Question: I have a 32-page PDF of my family tree. Instead of having the family tree all on one really big PDF page (which is what I want), it is formatted so a group of 8 individual US letter-sized pages are supposed to be stitched across the width; 4 rows of this completes the tree. The margins of each page are all 22px.
If you visualize it in table form (where the numbers represent PDF page numbers):

I've tried to whip up some Python code to do this, but haven't gotten very far. How can I stitch the PDF so it can be one big page instead of smaller individual pages?
Thanks for the help.
EDIT: Here's the code I wrote. Sorry for not originally posting it.
'''
from pyPdf import PdfFileWriter, PdfFileReader
STITCHWIDTH = 8;
currentpage = 1;
output = PdfFileWriter()
input1 = PdfFileReader(file("familytree.pdf", "rb"))
for(i=0; i<=4; i++)
output.addPage(input1.getPage(currentpage))
currentpage++;
#do something to add other pages to width
print "finished with stitching"
outputStream = file("familytree-stitched.pdf", "wb")
output.write(outputStream)
outputStream.close()
'''
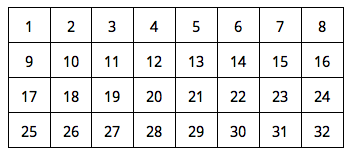
Answer: As an alternative to Ben Jackson's <URL>, that can operate directly on PDF files.
Example:
'''
pdfjam --nup 8x4 --landscape --outfile output.pdf input.pdf
'''
The script is a wrapper for the pdfpages LaTeX package, recommended in <URL>.